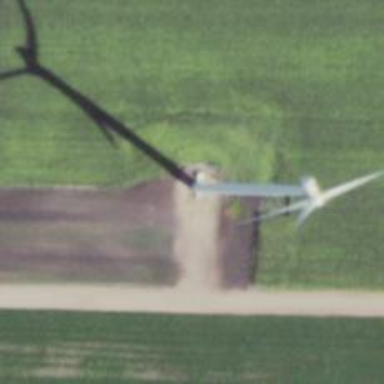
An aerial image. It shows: Wind generator using wind turbines of horizontal axis.